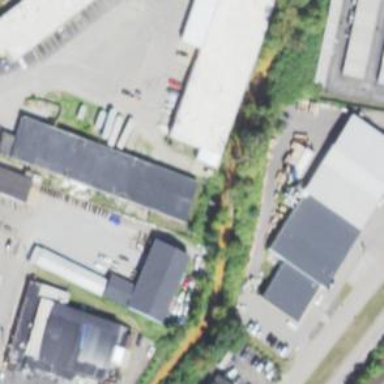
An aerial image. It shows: Commercial building.